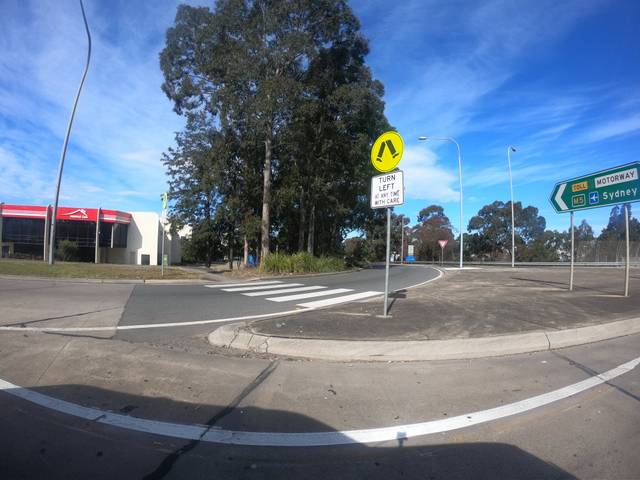
Region: Australia
Coordinates: -33.94, 151.036